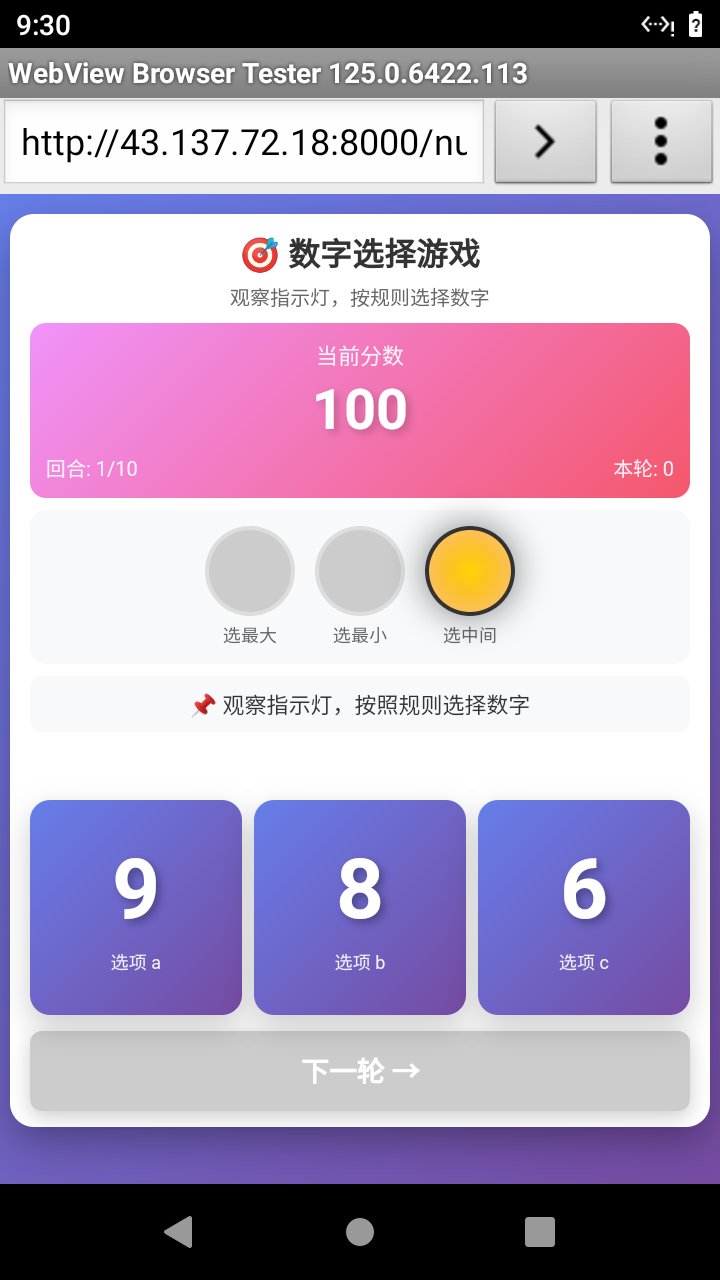

Select the correct number based on the traffic light color.
Answer: 1